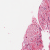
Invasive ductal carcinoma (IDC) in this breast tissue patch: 0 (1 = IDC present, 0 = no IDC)